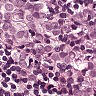
Metastatic tissue present: yes